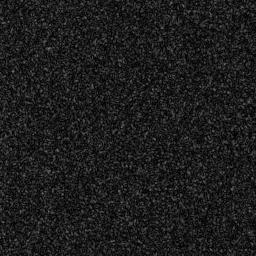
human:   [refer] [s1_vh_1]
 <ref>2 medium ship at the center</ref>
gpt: <box>[[33, 29, 44, 39, 0]], [[52, 34, 63, 44, 0]]</box>

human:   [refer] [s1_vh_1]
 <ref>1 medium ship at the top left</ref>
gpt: <box>[[14, 10, 25, 23, 0]]</box>

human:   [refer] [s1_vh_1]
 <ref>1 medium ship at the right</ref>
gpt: <box>[[66, 44, 76, 54, 0]]</box>